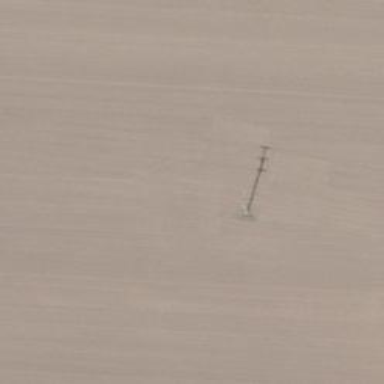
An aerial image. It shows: Minor power line with 3 cables.